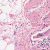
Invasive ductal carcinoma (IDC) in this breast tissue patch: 0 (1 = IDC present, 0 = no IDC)